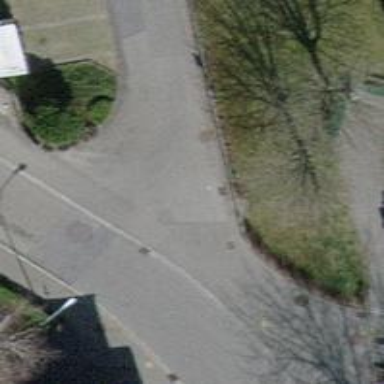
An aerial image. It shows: Sidewalk.